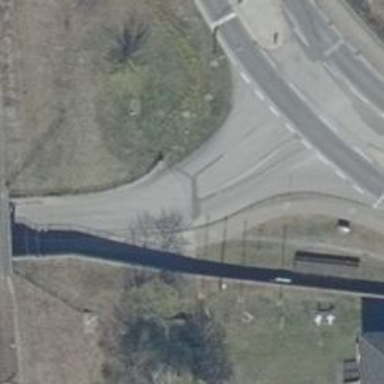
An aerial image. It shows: Tertiary road with asphalt surface. There is cycle track on the right side of the road.